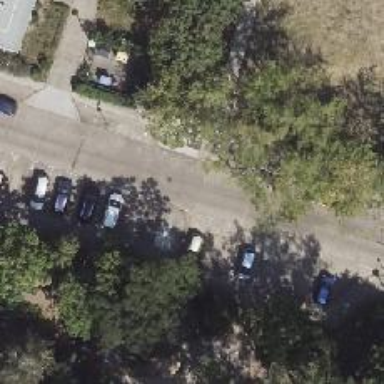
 with parallel parking on the left side where half of the parking lane is on the curb."